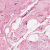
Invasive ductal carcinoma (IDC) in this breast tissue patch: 0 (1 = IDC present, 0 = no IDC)